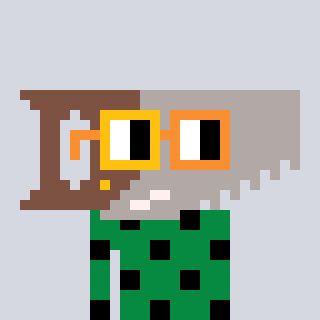
a pixel art character with square yellow and orange glasses, a saw-shaped head and a green-colored body on a cool background